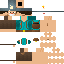
A male human skin with medium skin, wearing brown long hair dressed in a blue hoodie and brown pants, featuring a closed mouth.